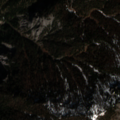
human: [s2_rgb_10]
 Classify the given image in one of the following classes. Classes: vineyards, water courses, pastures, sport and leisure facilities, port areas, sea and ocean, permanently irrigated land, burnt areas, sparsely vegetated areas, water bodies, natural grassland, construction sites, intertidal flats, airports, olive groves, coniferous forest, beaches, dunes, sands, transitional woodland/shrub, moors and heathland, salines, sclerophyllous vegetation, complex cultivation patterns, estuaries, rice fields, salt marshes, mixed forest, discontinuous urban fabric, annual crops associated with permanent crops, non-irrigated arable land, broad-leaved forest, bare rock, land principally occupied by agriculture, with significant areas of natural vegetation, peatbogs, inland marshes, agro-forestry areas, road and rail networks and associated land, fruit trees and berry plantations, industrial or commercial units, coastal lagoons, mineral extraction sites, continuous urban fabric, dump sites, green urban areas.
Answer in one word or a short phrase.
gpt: coniferous forest, mixed forest, sparsely vegetated areas